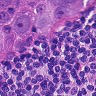
Metastatic tissue present: yes